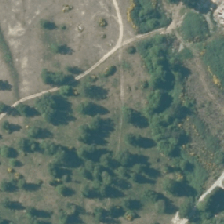
Land cover: grose_broom